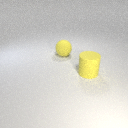
large yellow rubber cylinder to the right of large yellow rubber sphere